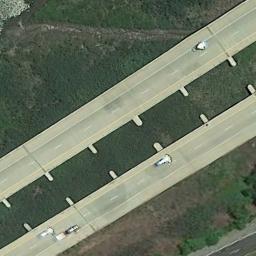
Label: freeway